Field crop: maize
Growth stage: 2
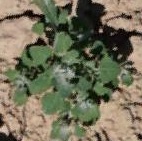
Species: chenopodium